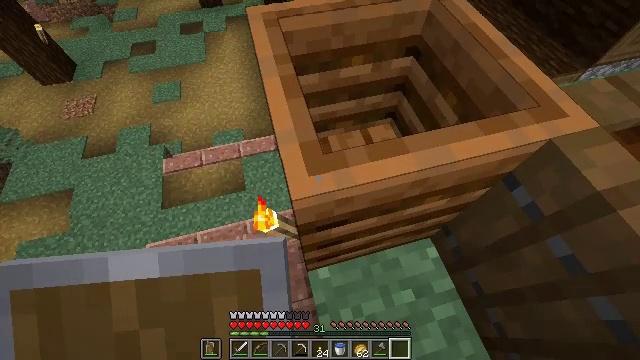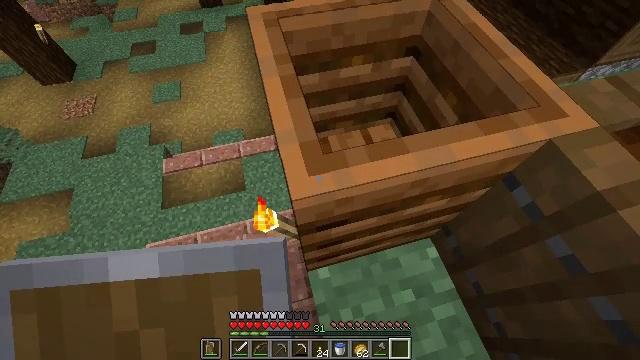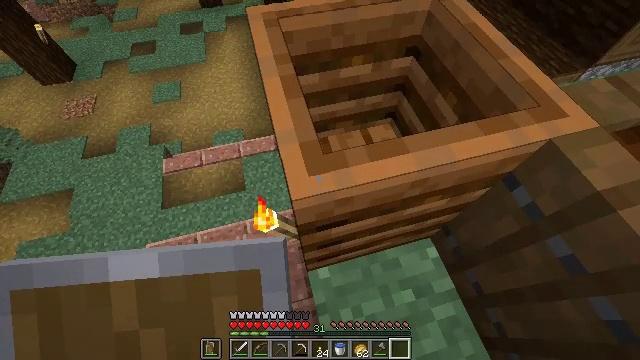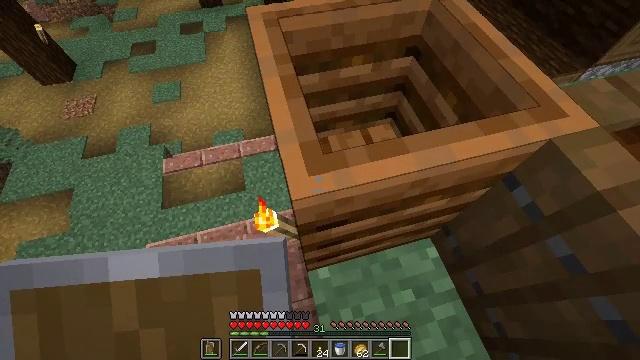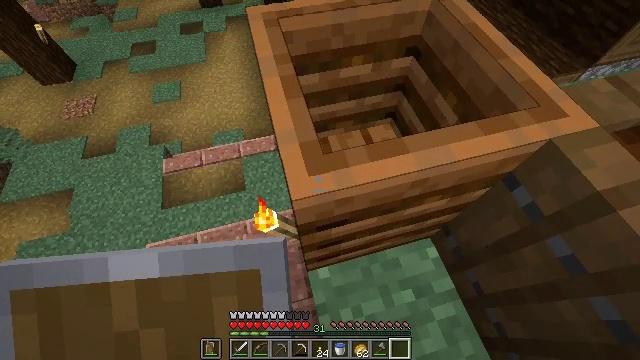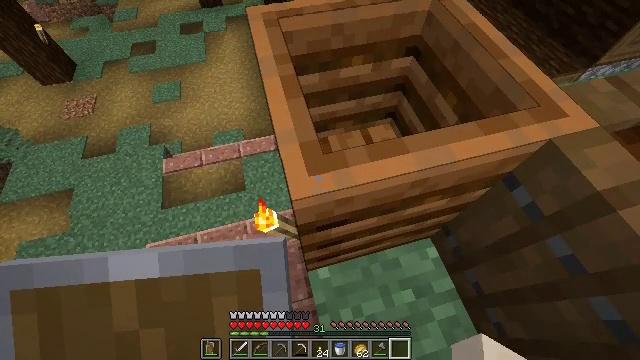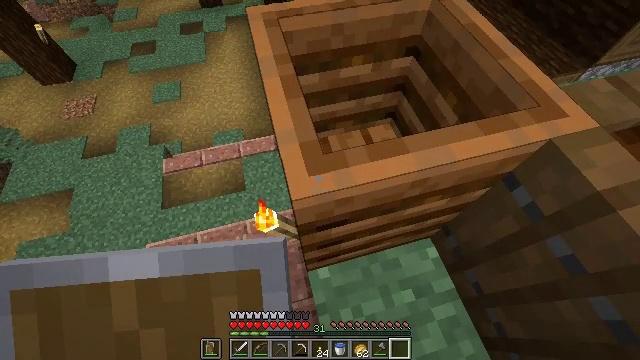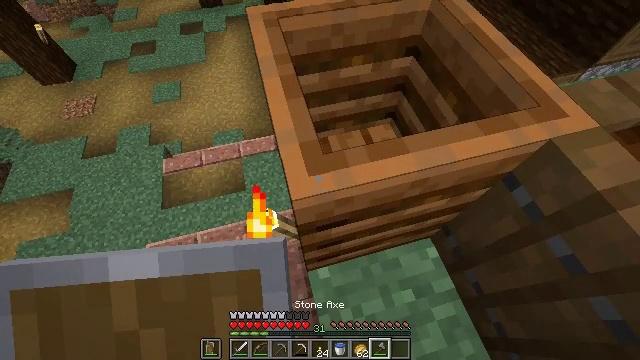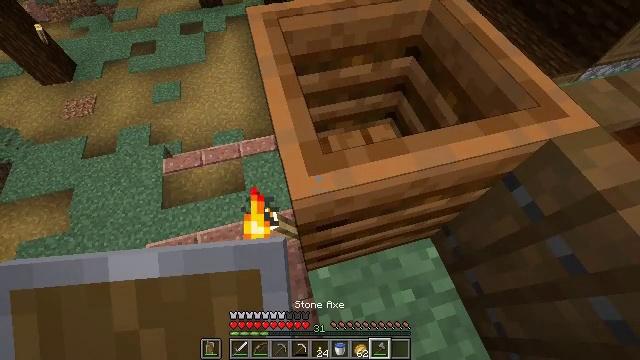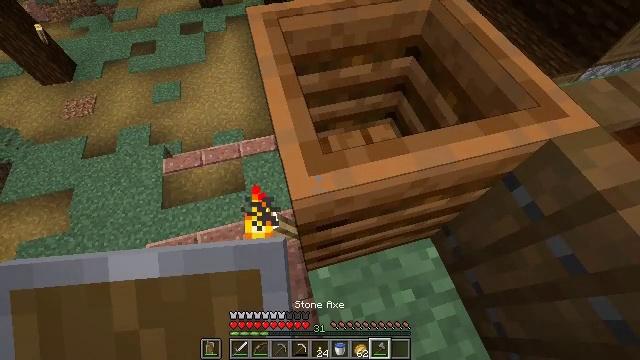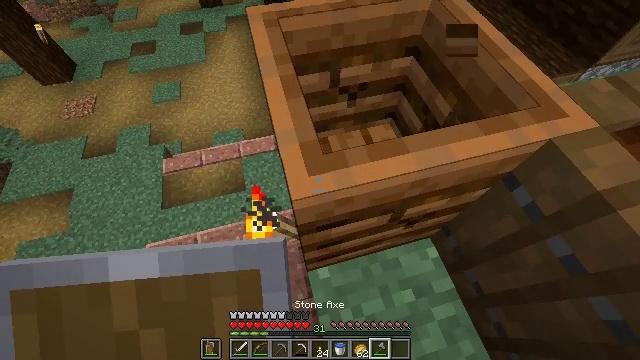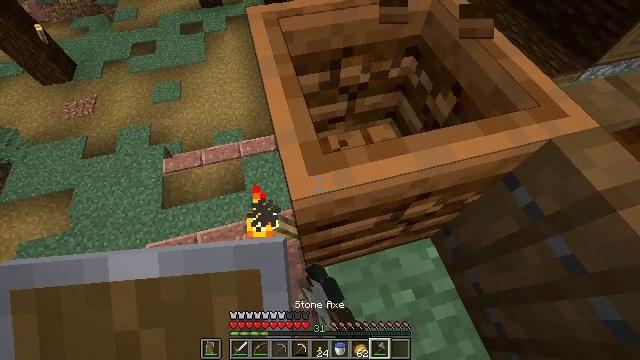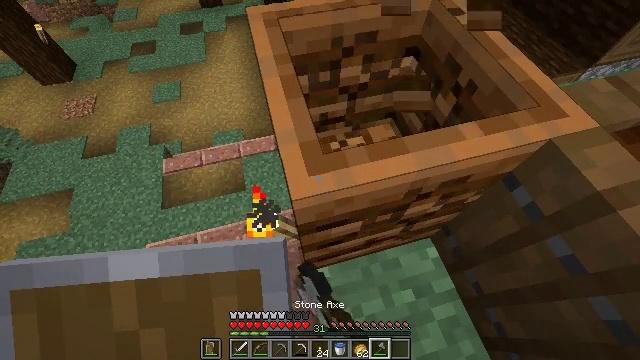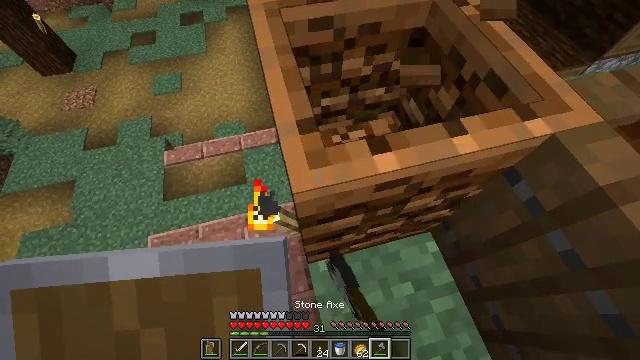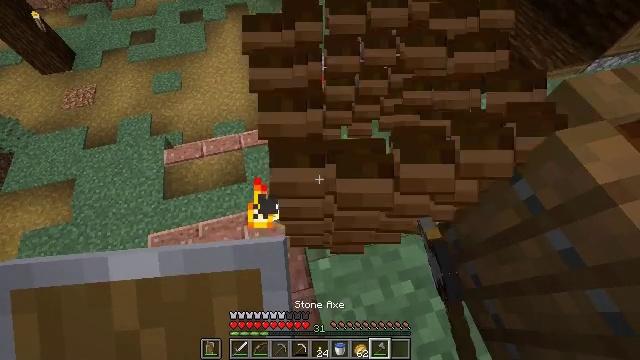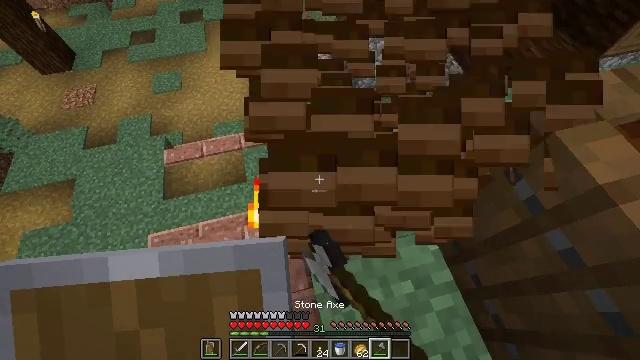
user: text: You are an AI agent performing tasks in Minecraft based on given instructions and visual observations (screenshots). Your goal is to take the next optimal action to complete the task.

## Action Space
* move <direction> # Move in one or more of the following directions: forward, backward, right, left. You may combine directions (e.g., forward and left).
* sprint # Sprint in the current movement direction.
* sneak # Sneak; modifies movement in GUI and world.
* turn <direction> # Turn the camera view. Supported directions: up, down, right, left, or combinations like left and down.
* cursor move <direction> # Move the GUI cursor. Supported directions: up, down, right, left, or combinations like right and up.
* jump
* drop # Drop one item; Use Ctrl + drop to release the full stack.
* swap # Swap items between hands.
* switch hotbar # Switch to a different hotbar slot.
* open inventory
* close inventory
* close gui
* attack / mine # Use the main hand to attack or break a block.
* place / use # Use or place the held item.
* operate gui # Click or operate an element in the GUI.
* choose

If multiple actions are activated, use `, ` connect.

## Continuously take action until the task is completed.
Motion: motion action
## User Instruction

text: Collect the composter for reuse.
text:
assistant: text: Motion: no_op
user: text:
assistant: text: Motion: no_op
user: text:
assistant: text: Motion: no_op
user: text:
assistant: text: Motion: no_op
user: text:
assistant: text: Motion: no_op
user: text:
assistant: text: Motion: no_op
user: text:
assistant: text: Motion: no_op
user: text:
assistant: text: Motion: no_op
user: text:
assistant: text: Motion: no_op
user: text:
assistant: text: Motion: attack / mine
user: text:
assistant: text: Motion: attack / mine
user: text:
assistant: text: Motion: attack / mine
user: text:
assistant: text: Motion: turn down, attack / mine
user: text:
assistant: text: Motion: attack / mine
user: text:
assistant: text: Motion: attack / mine
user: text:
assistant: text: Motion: attack / mine
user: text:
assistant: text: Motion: attack / mine
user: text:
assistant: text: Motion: move forward, attack / mine
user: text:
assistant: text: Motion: no_op